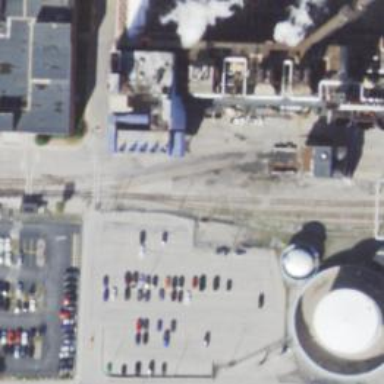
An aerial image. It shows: Rail spur service.